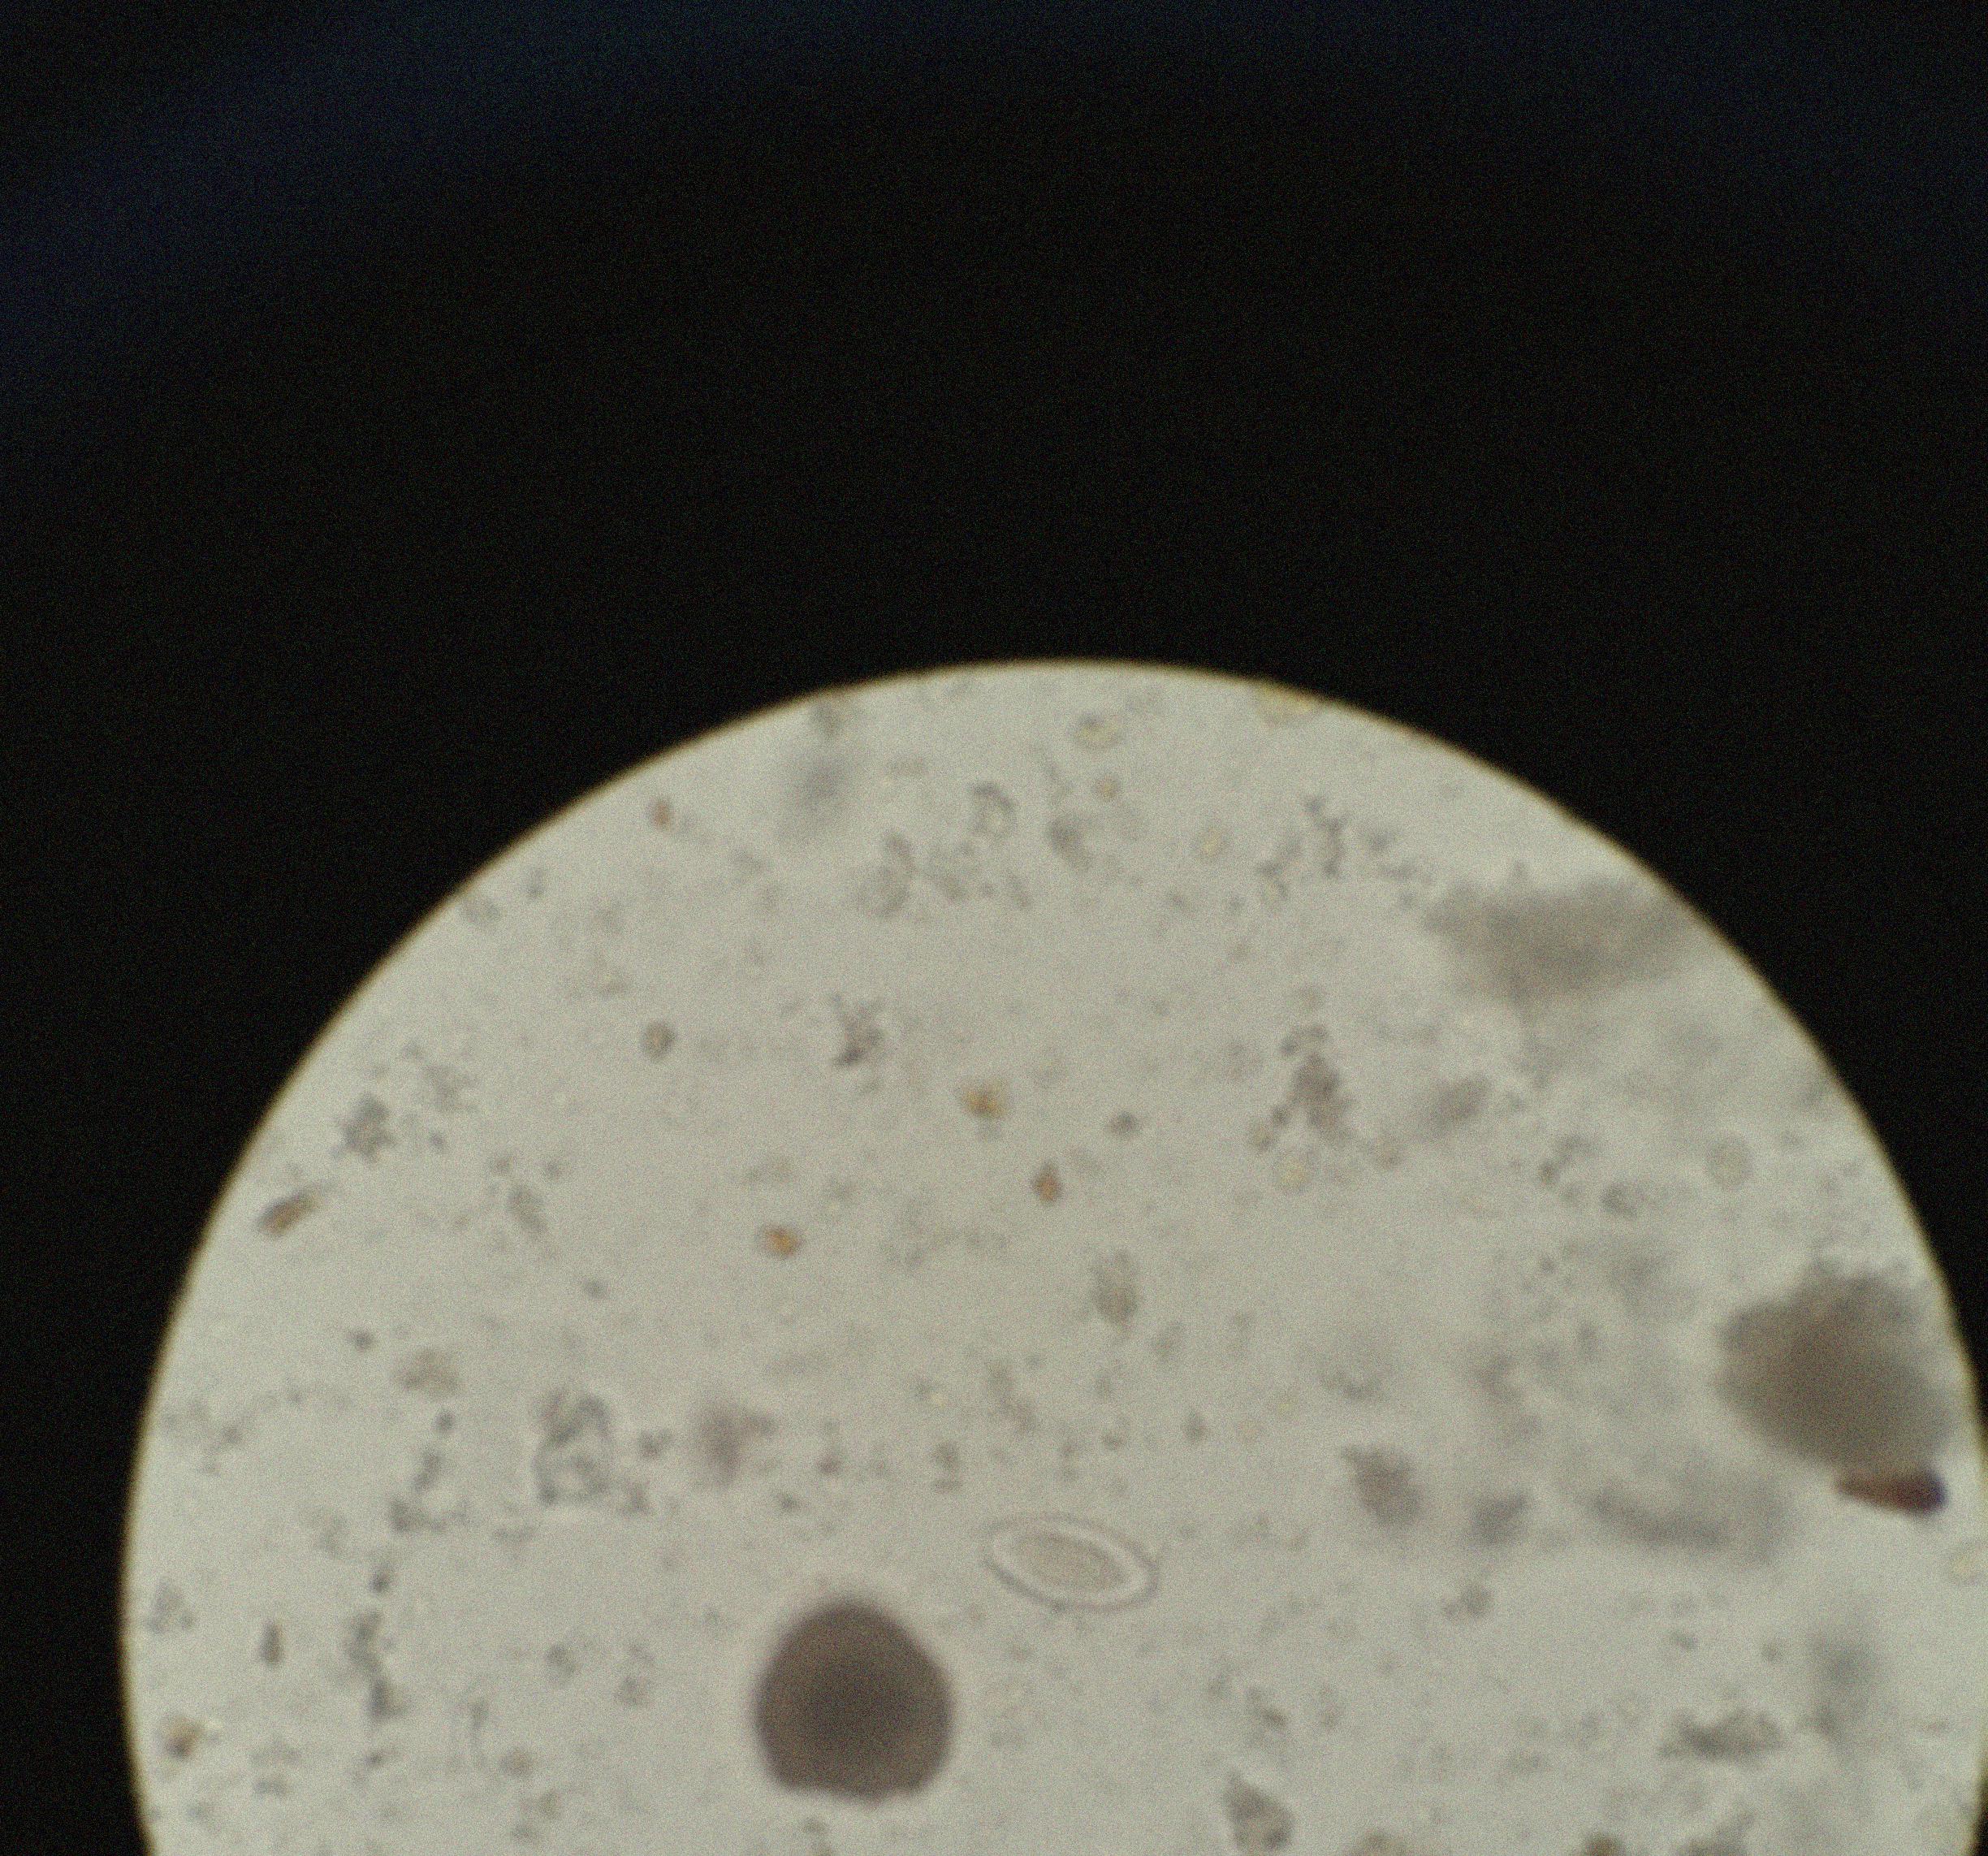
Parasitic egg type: Enterobius vermicularis